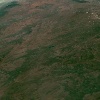
Label: land